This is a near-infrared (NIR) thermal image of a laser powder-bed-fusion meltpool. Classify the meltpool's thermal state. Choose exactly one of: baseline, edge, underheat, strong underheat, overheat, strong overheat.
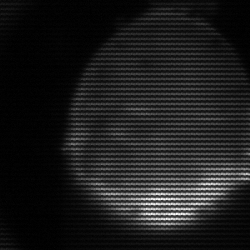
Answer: edge